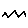
Label: zigzag